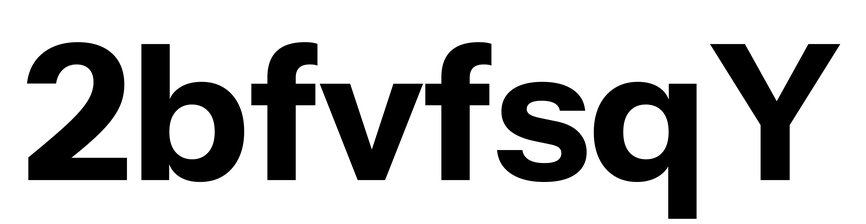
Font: InstrumentSans_Bold